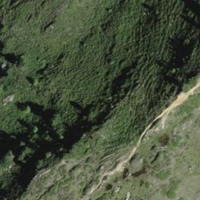
EUNIS habitat code: 43
Species observed at this site:
Phoenicurus ochruros
Argynnis paphia
Oenanthe oenanthe
Vanessa atalanta
Hipparchia semele